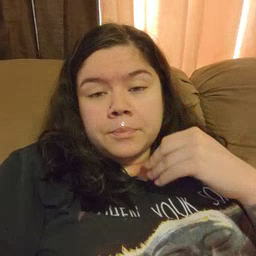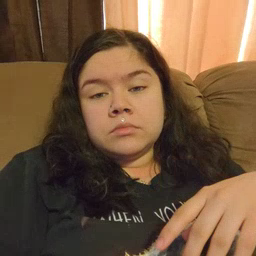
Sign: sleep